Interaction volume radius: 10 \u00c5
Interaction volume height: 15 \u00c5
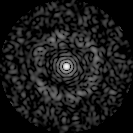
Disorder parameter: 0.839